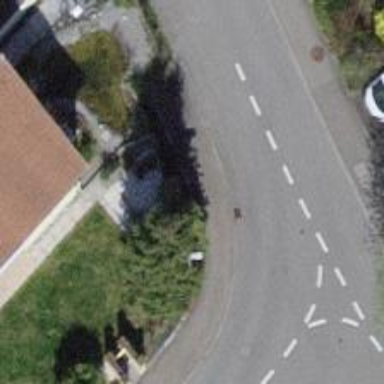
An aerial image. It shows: Kerb barrier.